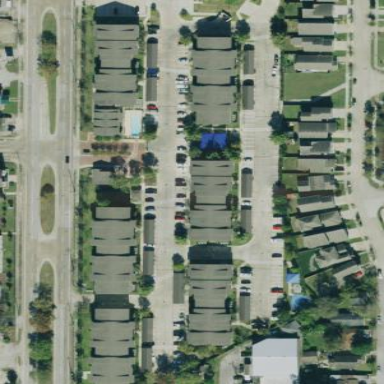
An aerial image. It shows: Residential area with apartments.